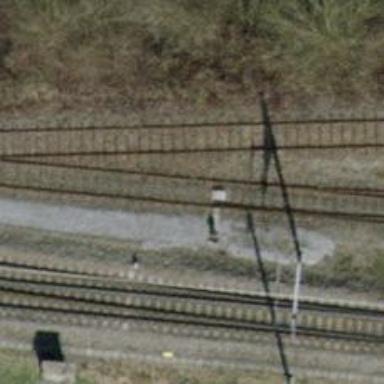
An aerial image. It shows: Railway switch.